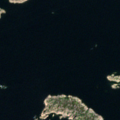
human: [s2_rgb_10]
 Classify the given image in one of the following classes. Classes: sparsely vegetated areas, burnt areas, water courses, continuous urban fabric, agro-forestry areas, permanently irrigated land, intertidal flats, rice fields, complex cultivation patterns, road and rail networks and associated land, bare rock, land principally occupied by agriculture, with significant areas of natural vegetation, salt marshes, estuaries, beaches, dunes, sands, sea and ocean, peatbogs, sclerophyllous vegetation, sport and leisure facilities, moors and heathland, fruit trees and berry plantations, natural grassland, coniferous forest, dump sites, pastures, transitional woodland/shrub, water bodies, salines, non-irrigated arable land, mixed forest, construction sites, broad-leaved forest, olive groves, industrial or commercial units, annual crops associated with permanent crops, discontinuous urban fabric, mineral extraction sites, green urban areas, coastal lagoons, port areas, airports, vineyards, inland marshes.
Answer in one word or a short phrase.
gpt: sea and ocean